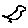
Label: bird